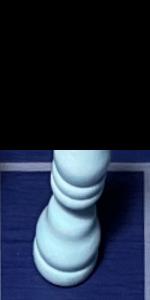
Label: Bishop_White